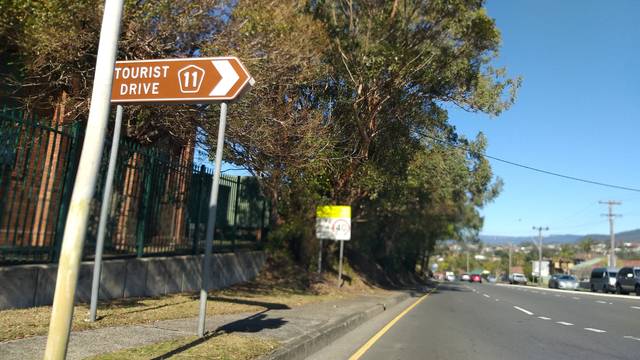
Region: Australia
Coordinates: -34.426, 150.871